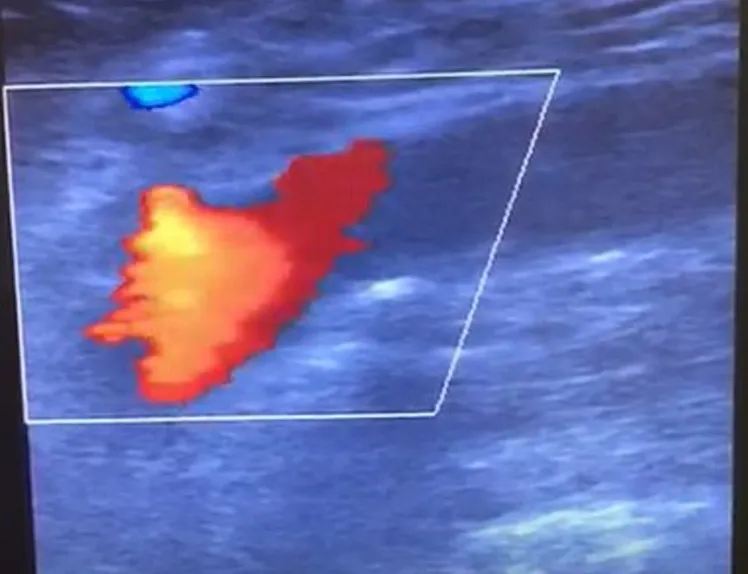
Doppler showing common femoral occlusion.
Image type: radiology (ultrasound)